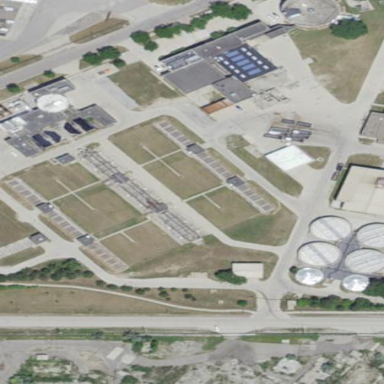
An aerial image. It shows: Image of wastewater.